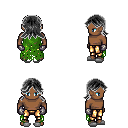
a pixel art fantasy rpg character, male body template, human, dark skin, green tattered cape, gold greaves, gray loose hair, metal gloves, white slippers, four views (front, back, left, right), 2x2 character sprite sheet, small pixel art, hard edges, no anti-aliasing